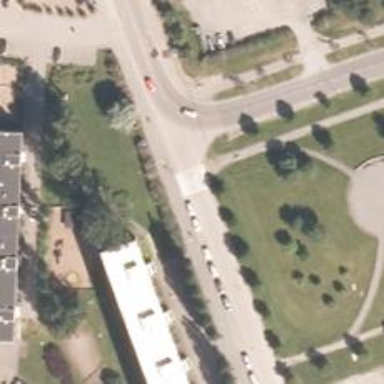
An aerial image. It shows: Marked crossing on the road.